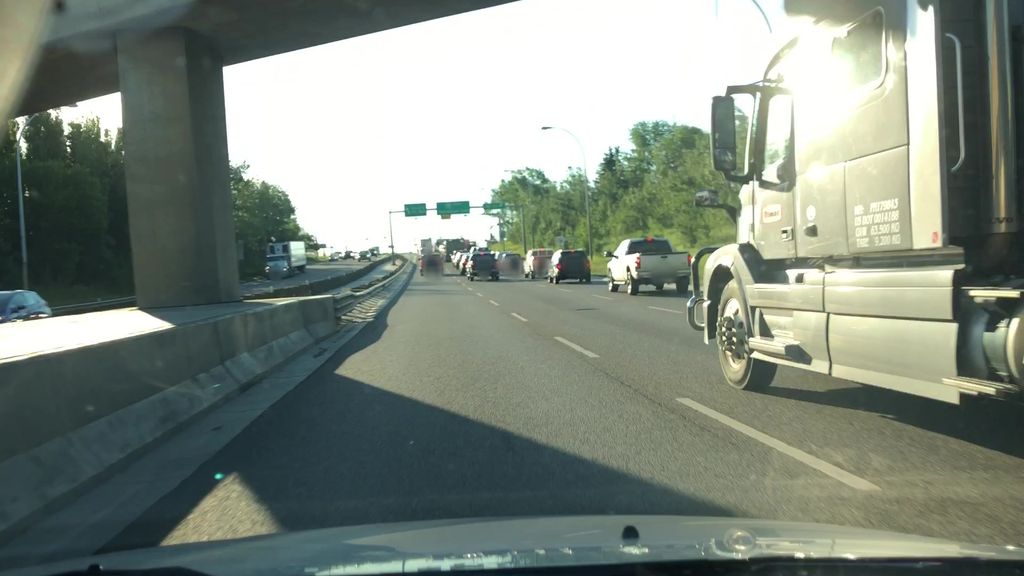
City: edmonton